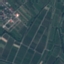
Label: PermanentCrop